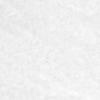
Label: no_change